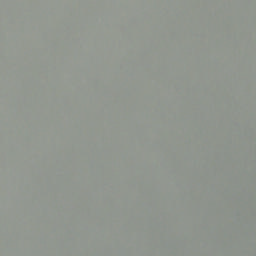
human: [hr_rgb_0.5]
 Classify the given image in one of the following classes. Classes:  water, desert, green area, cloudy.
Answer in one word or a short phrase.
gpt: cloudy